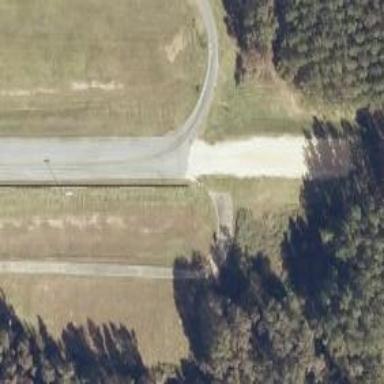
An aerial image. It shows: Raceway road.